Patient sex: M
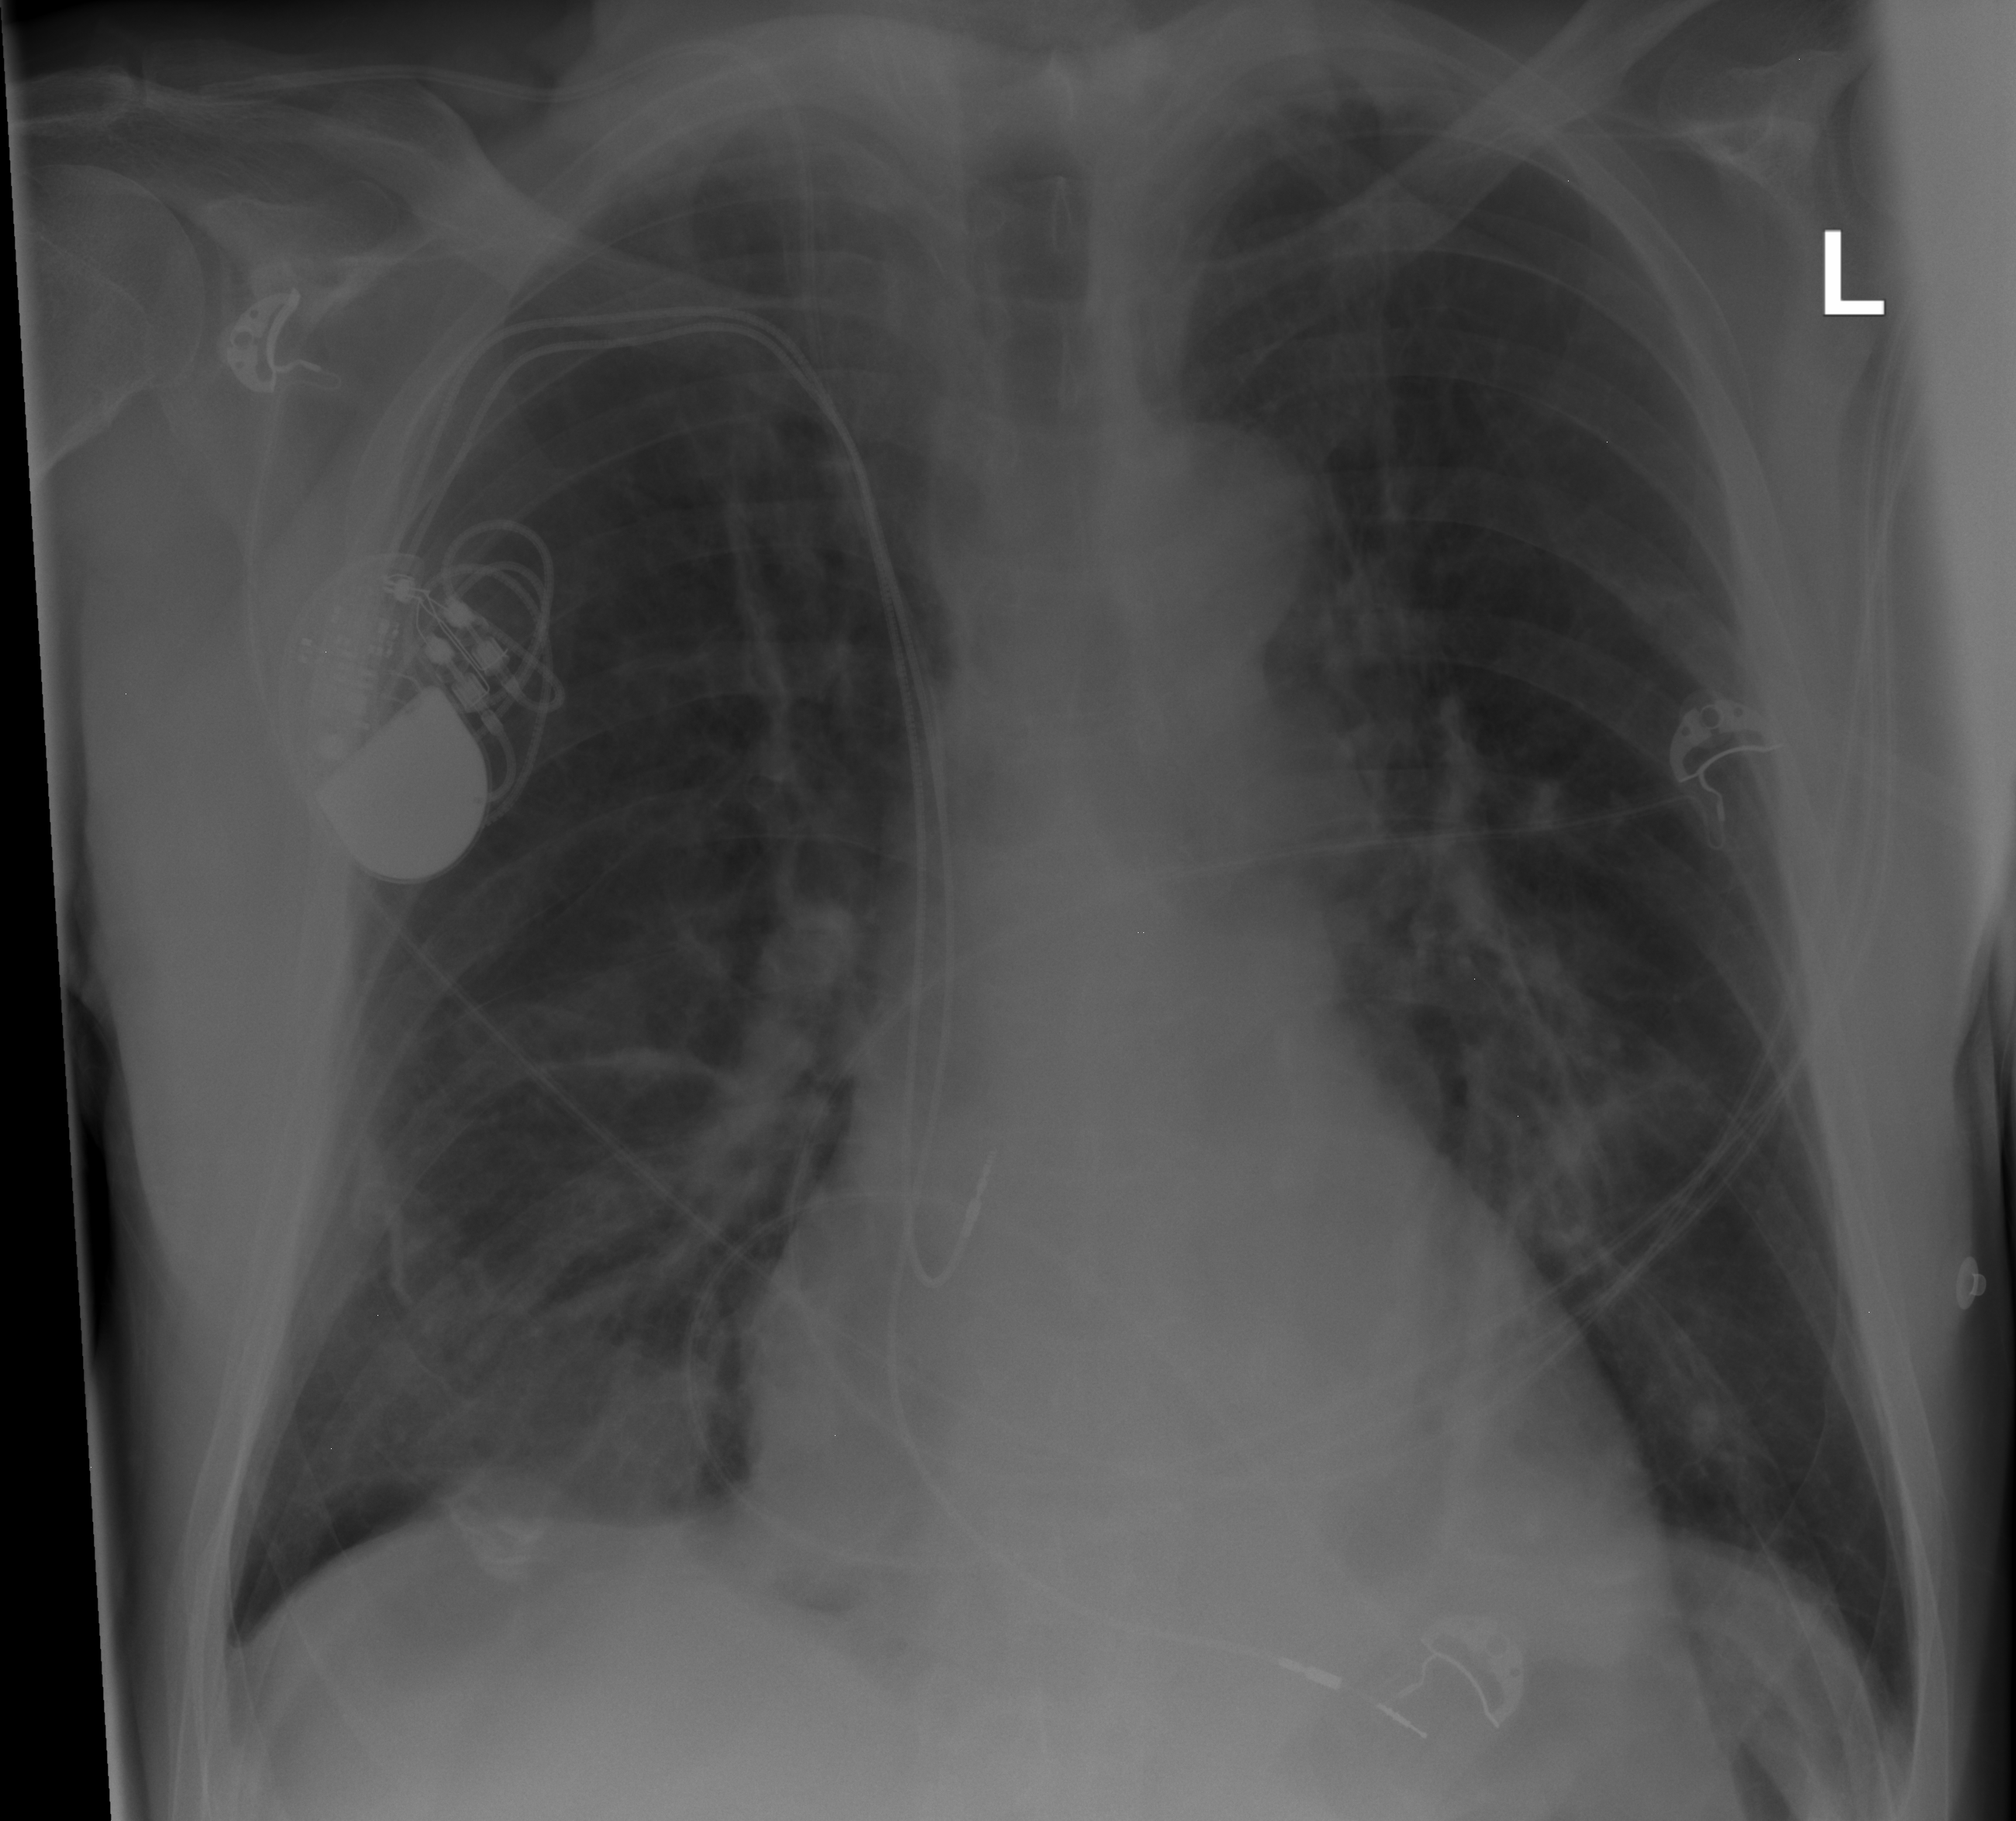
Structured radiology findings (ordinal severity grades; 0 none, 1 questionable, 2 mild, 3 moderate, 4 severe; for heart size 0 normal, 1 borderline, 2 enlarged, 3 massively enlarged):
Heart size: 0
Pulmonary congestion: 0
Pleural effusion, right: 0
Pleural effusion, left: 0
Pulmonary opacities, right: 0
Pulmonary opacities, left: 0
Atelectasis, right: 2
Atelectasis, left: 2